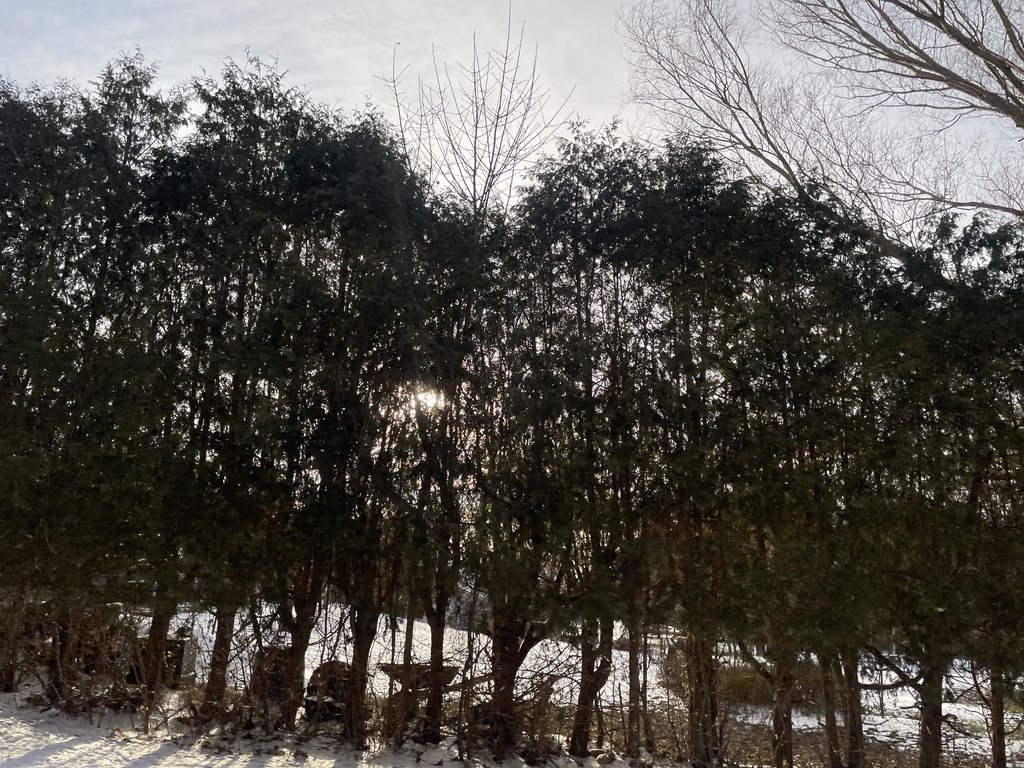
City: kitchener-waterloo